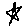
Label: star